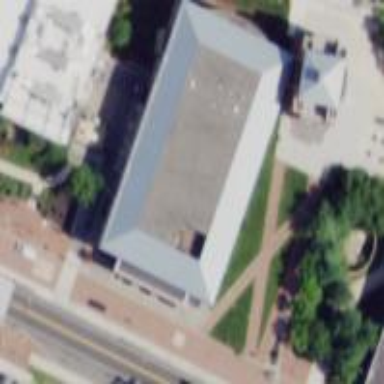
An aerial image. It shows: University building housing library.